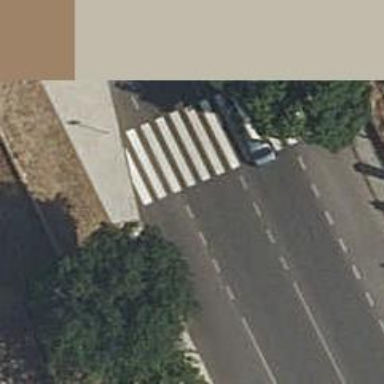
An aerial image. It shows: Marked crossing on the road with clear markings.